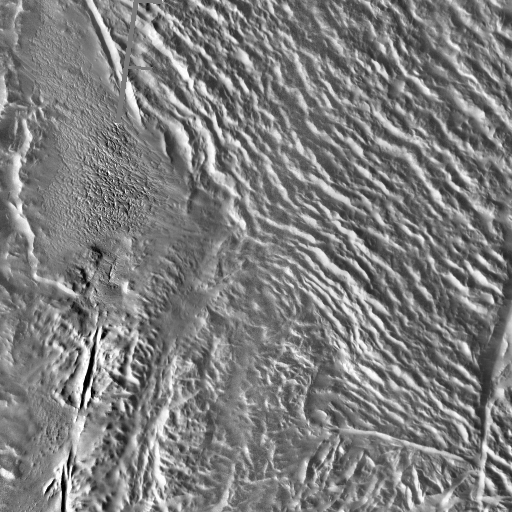
Crater classes present: Background